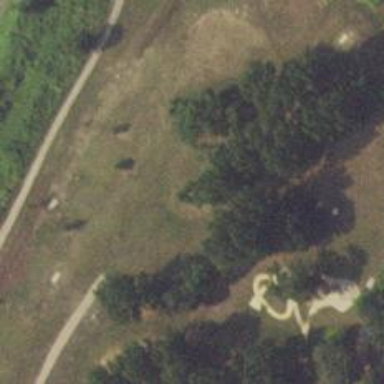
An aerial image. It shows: Disc golf hole.